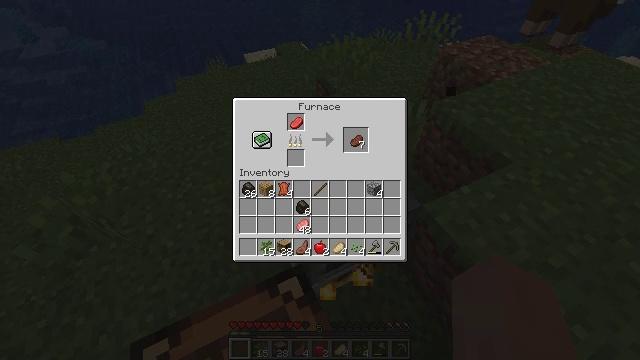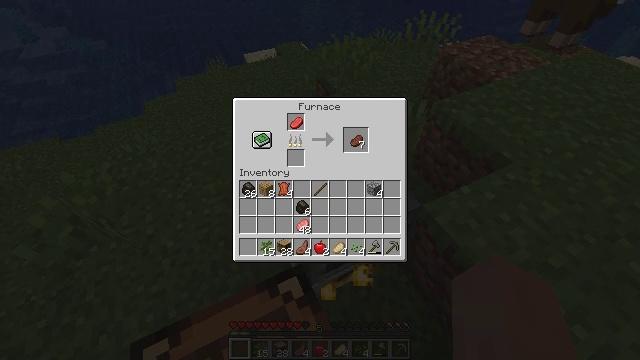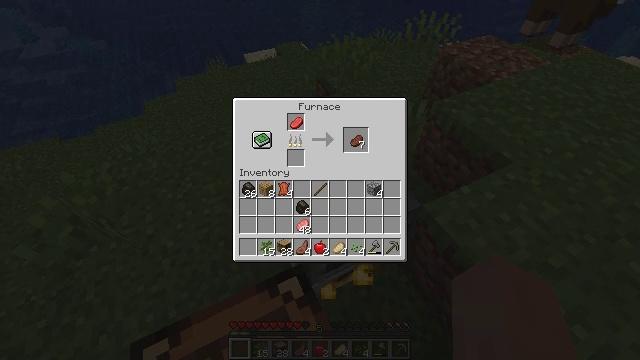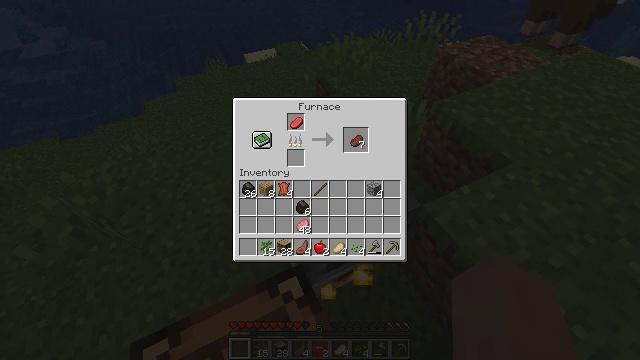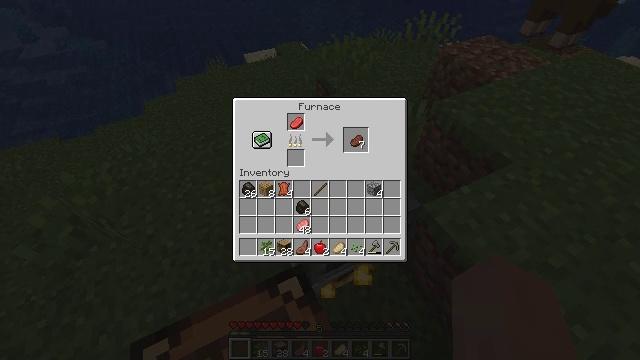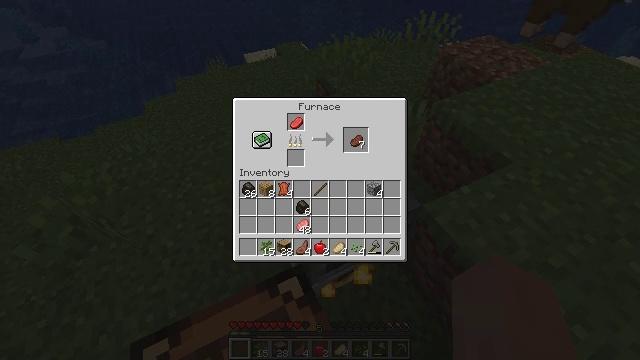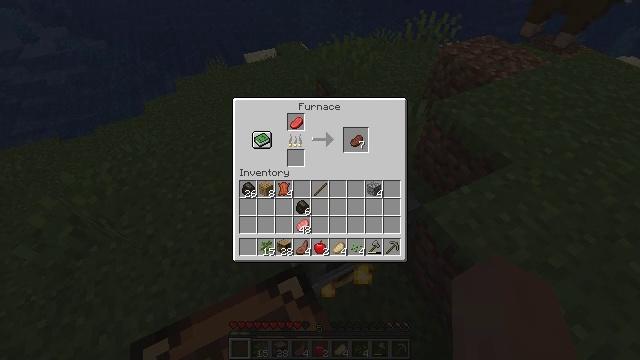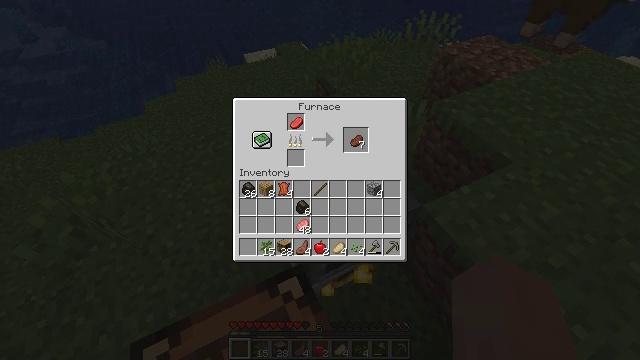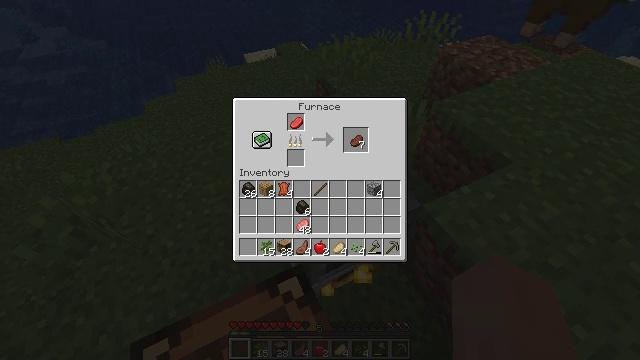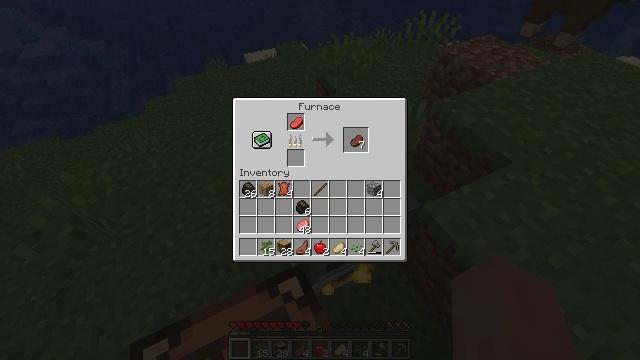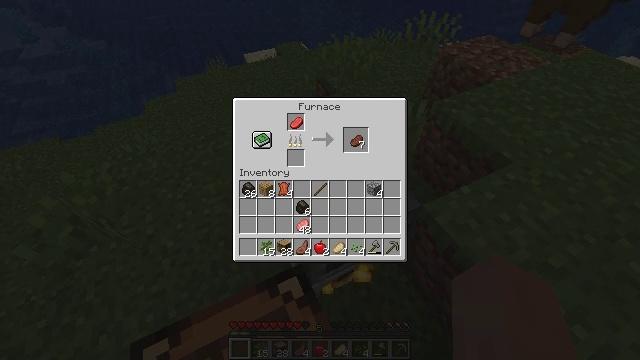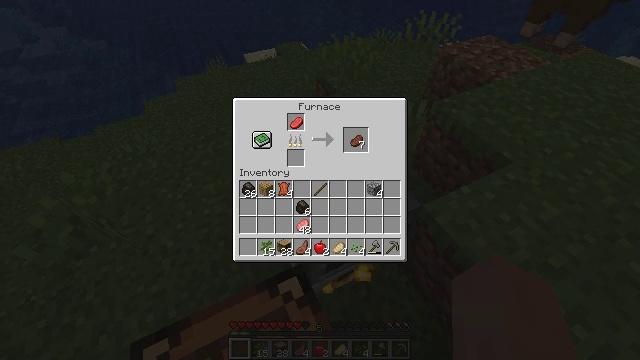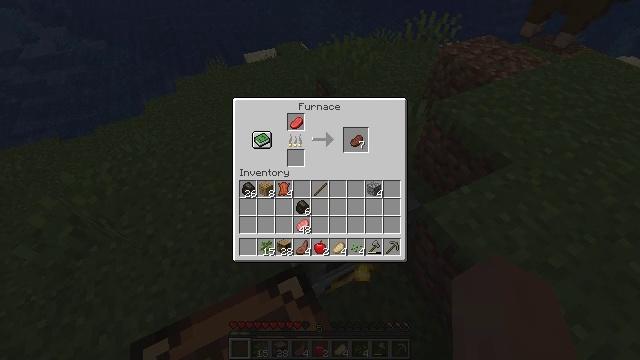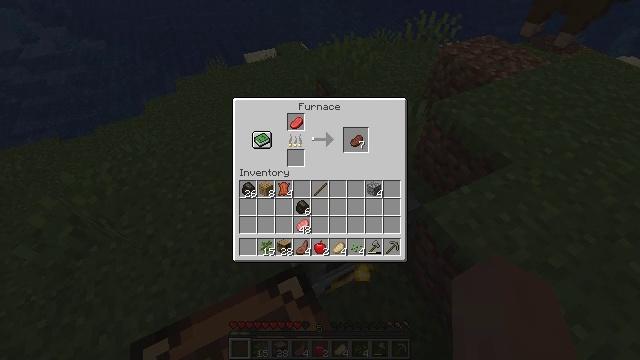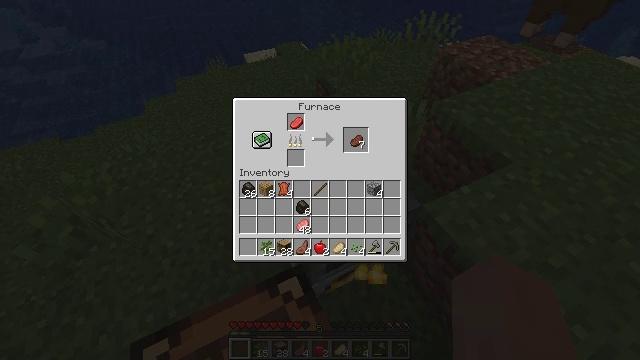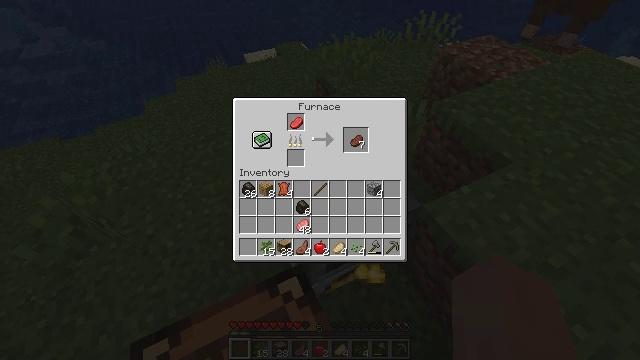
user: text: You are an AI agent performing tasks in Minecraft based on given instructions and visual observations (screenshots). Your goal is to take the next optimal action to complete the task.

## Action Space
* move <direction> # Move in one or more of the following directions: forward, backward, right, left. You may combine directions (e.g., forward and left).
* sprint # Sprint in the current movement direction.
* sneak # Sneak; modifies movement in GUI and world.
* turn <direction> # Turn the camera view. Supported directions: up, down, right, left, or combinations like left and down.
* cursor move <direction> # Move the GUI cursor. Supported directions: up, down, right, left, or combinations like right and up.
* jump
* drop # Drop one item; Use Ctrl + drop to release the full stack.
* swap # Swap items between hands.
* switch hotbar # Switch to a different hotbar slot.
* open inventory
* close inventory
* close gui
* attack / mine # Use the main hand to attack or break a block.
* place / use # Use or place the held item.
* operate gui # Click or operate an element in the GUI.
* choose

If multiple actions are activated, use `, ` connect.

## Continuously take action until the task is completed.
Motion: motion action
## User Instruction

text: Turn raw beef into cooked beef in a furnace.
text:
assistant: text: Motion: no_op
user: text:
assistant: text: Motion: no_op
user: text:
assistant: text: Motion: no_op
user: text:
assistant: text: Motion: no_op
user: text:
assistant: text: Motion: no_op
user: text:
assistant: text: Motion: no_op
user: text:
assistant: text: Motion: no_op
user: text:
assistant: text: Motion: no_op
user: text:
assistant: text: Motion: no_op
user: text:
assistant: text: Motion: no_op
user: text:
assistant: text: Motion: no_op
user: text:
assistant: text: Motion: no_op
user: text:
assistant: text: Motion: no_op
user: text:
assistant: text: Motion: no_op
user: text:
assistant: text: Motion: no_op
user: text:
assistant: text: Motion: no_op
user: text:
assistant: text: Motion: no_op
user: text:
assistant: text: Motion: no_op
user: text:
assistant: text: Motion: no_op
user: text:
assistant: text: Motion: no_op
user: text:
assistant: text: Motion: no_op
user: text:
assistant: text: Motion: no_op
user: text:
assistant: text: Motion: no_op
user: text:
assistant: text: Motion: no_op
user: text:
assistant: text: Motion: no_op
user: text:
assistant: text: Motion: no_op
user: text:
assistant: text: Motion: no_op
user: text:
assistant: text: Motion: no_op
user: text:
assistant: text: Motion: no_op
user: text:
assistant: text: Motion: no_op